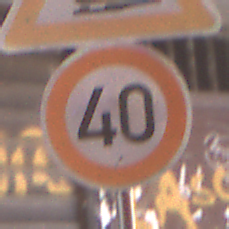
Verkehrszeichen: Geschwindigkeit40
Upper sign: Bahnuebergang
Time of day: MorningAfternoon
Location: Outdoor (Urban)
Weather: Clear
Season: NotSpecified
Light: Natural